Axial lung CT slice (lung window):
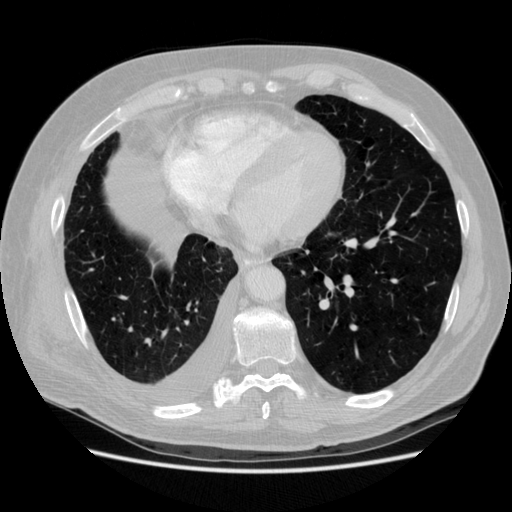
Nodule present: no